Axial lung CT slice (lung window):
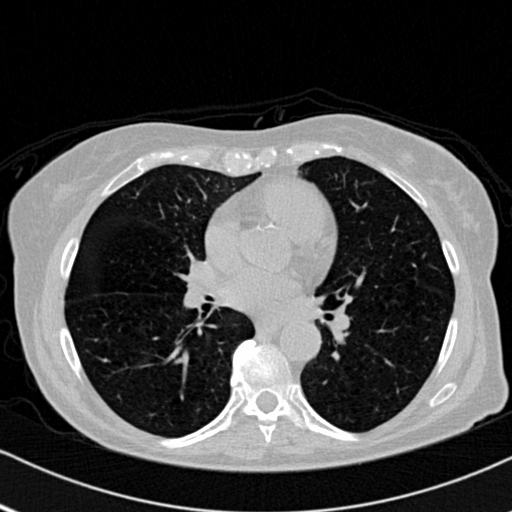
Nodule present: no